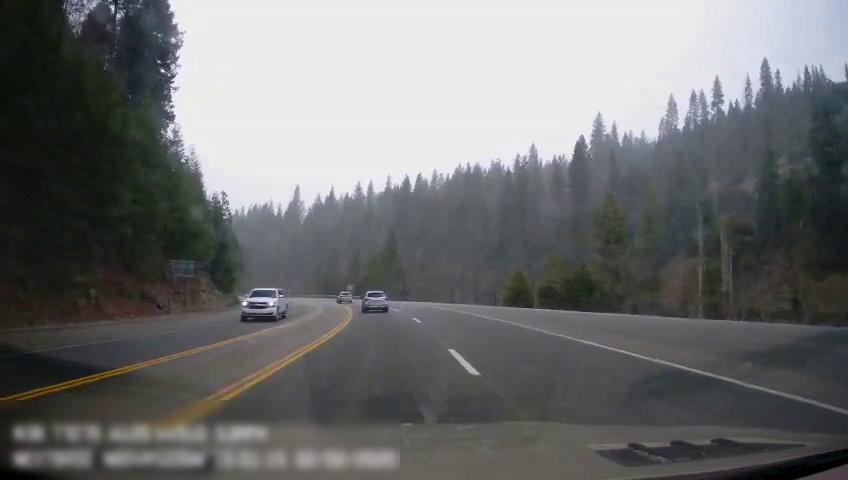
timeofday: Day
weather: Cloudy
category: Drivable Space
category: Vehicles | SUV
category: Vehicles | SUV
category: Vehicles | SUV
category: Lanes | Opposite Lane
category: Lanes | Current Lane
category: Lanes | Current Lane
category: Lanes | Opposite Lane
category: Lanes | Alternate Lane
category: Lanes | Alternate Lane
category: Lanes | Alternate Lane